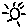
Label: sun